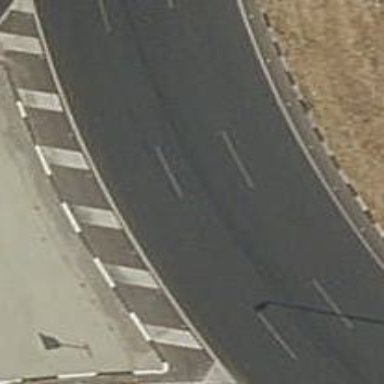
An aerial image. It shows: Tertiary road leading to roundabout junction.